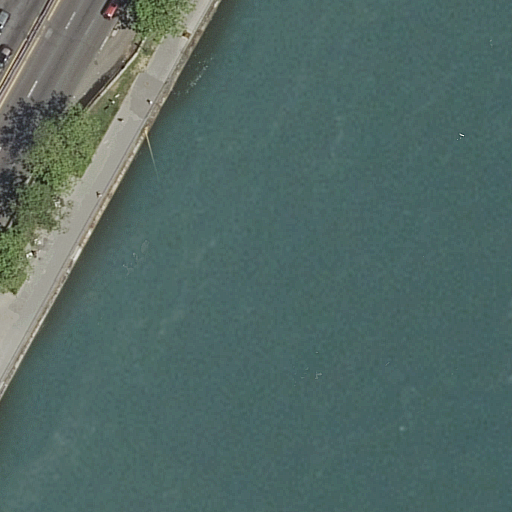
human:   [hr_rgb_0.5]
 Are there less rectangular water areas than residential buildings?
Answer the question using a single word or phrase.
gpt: no

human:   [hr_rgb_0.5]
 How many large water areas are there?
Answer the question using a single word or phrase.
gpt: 1

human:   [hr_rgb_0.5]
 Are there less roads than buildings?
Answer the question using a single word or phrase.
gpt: no

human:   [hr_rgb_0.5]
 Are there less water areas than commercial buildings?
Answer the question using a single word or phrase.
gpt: no

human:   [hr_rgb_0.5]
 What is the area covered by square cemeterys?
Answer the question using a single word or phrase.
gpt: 0m2

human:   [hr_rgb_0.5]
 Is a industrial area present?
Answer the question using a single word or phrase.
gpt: no

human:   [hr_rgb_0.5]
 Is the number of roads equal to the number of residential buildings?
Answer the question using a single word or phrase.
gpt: no

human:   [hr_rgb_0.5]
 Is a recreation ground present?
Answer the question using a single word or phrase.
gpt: no

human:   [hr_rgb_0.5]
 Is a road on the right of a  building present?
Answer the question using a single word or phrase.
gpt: no

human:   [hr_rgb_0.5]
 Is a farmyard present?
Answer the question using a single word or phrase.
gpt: no

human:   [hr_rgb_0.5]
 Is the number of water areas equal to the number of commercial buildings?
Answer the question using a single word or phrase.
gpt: no

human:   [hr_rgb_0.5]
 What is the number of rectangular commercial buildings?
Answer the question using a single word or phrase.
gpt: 0

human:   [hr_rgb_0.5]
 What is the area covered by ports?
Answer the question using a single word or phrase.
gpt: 0m2

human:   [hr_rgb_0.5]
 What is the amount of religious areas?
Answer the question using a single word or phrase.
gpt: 0

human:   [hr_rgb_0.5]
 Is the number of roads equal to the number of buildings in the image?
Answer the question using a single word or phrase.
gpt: no

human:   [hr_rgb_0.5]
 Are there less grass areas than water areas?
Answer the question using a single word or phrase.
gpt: yes

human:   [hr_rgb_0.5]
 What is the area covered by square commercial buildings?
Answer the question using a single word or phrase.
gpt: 0m2

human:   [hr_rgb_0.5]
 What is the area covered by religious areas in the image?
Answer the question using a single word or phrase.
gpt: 0m2

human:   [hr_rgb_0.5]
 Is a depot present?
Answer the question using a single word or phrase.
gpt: no

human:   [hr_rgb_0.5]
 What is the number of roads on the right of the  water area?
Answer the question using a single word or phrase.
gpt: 0

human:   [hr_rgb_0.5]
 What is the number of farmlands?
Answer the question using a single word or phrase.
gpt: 0

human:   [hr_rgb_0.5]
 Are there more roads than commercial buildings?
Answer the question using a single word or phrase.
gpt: yes

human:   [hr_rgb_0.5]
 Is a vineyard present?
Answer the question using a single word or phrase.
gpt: no

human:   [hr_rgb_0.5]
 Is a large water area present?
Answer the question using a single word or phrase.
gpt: yes

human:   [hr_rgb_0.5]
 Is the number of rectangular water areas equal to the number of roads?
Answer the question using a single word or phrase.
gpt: no

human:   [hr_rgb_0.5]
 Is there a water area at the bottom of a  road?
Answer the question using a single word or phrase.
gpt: no

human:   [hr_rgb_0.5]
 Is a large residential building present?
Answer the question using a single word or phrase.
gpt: no

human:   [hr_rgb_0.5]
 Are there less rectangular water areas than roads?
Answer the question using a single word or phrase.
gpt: yes

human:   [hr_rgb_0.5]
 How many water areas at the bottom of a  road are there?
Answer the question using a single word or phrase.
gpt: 0

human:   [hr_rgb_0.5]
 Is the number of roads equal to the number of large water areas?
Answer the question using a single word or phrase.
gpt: no

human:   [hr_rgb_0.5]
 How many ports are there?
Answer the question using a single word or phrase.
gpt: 0

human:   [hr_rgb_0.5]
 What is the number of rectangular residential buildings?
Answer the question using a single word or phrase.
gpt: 0

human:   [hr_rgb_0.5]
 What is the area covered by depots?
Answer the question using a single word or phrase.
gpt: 0m2

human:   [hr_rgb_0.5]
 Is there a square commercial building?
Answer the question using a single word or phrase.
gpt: no

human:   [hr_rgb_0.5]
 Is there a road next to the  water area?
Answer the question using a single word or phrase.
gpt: yes

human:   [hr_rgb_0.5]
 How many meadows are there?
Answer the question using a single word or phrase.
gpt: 0